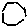
Label: hexagon